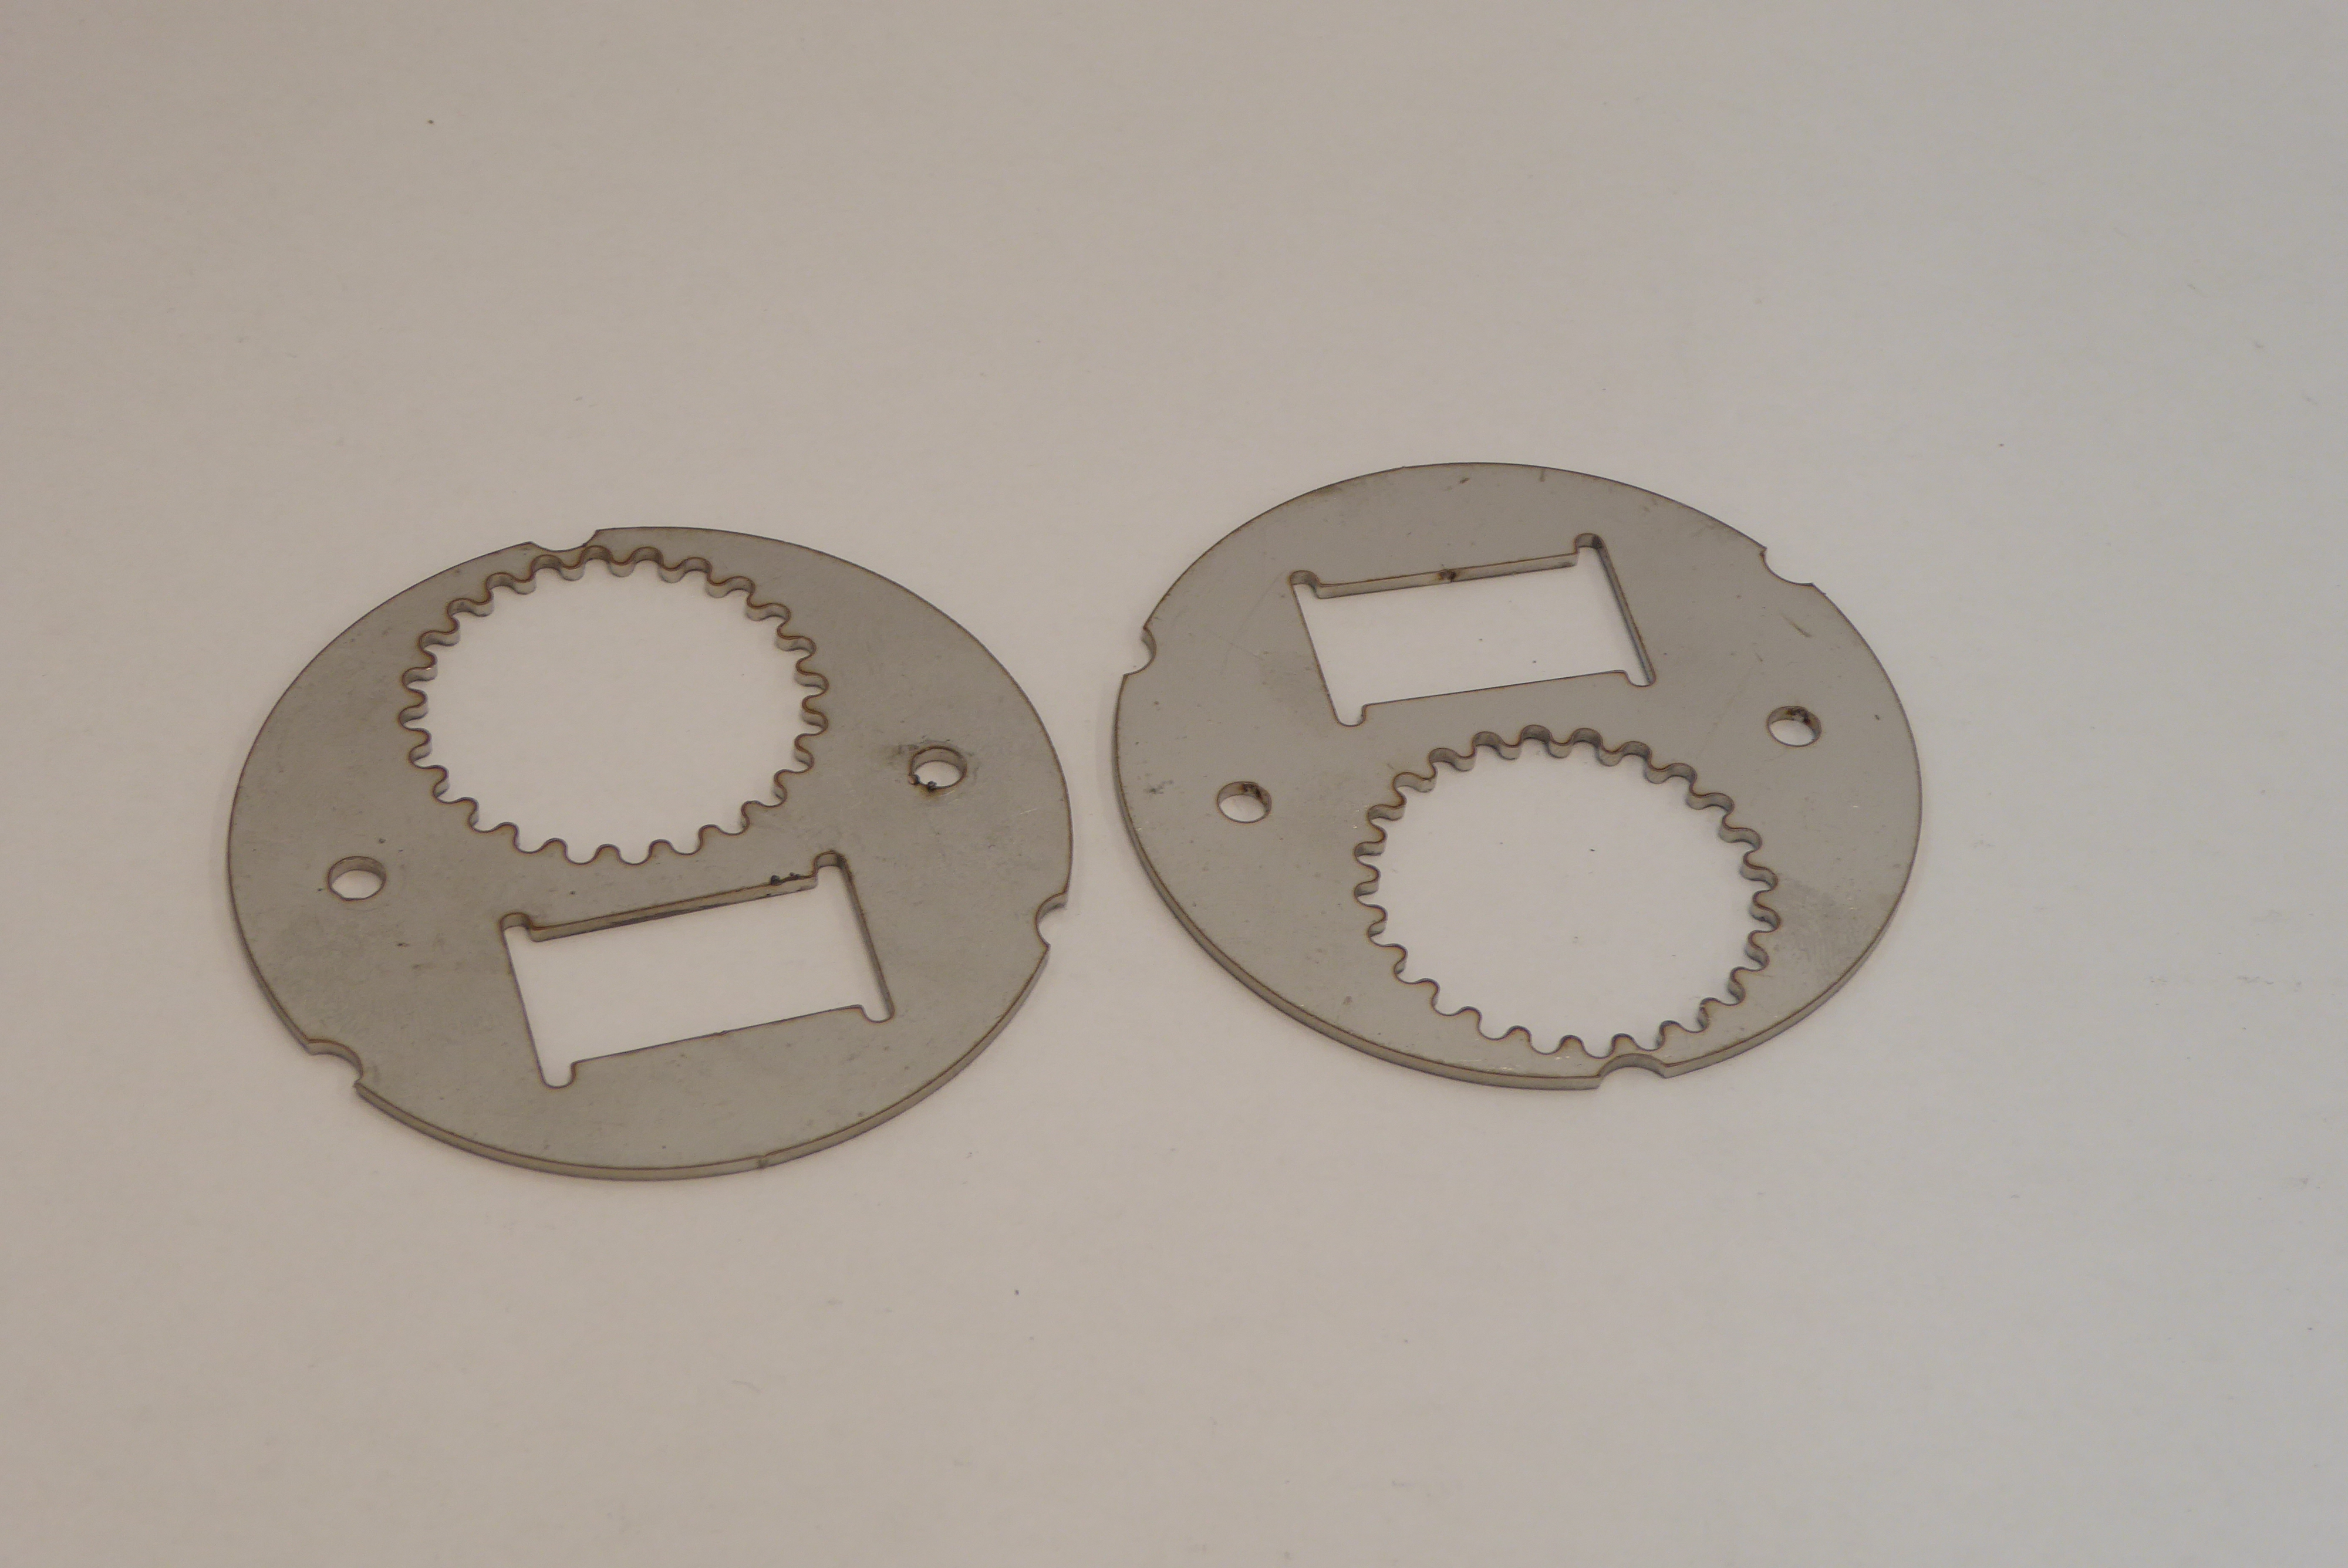
Label: Bottle Opener - Inlay